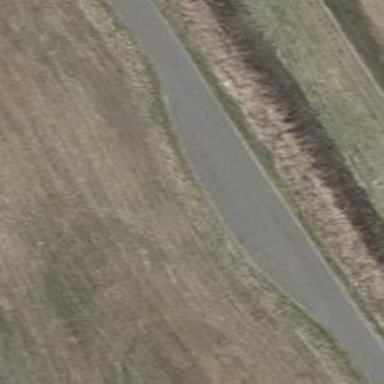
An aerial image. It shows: Passing place on the road.